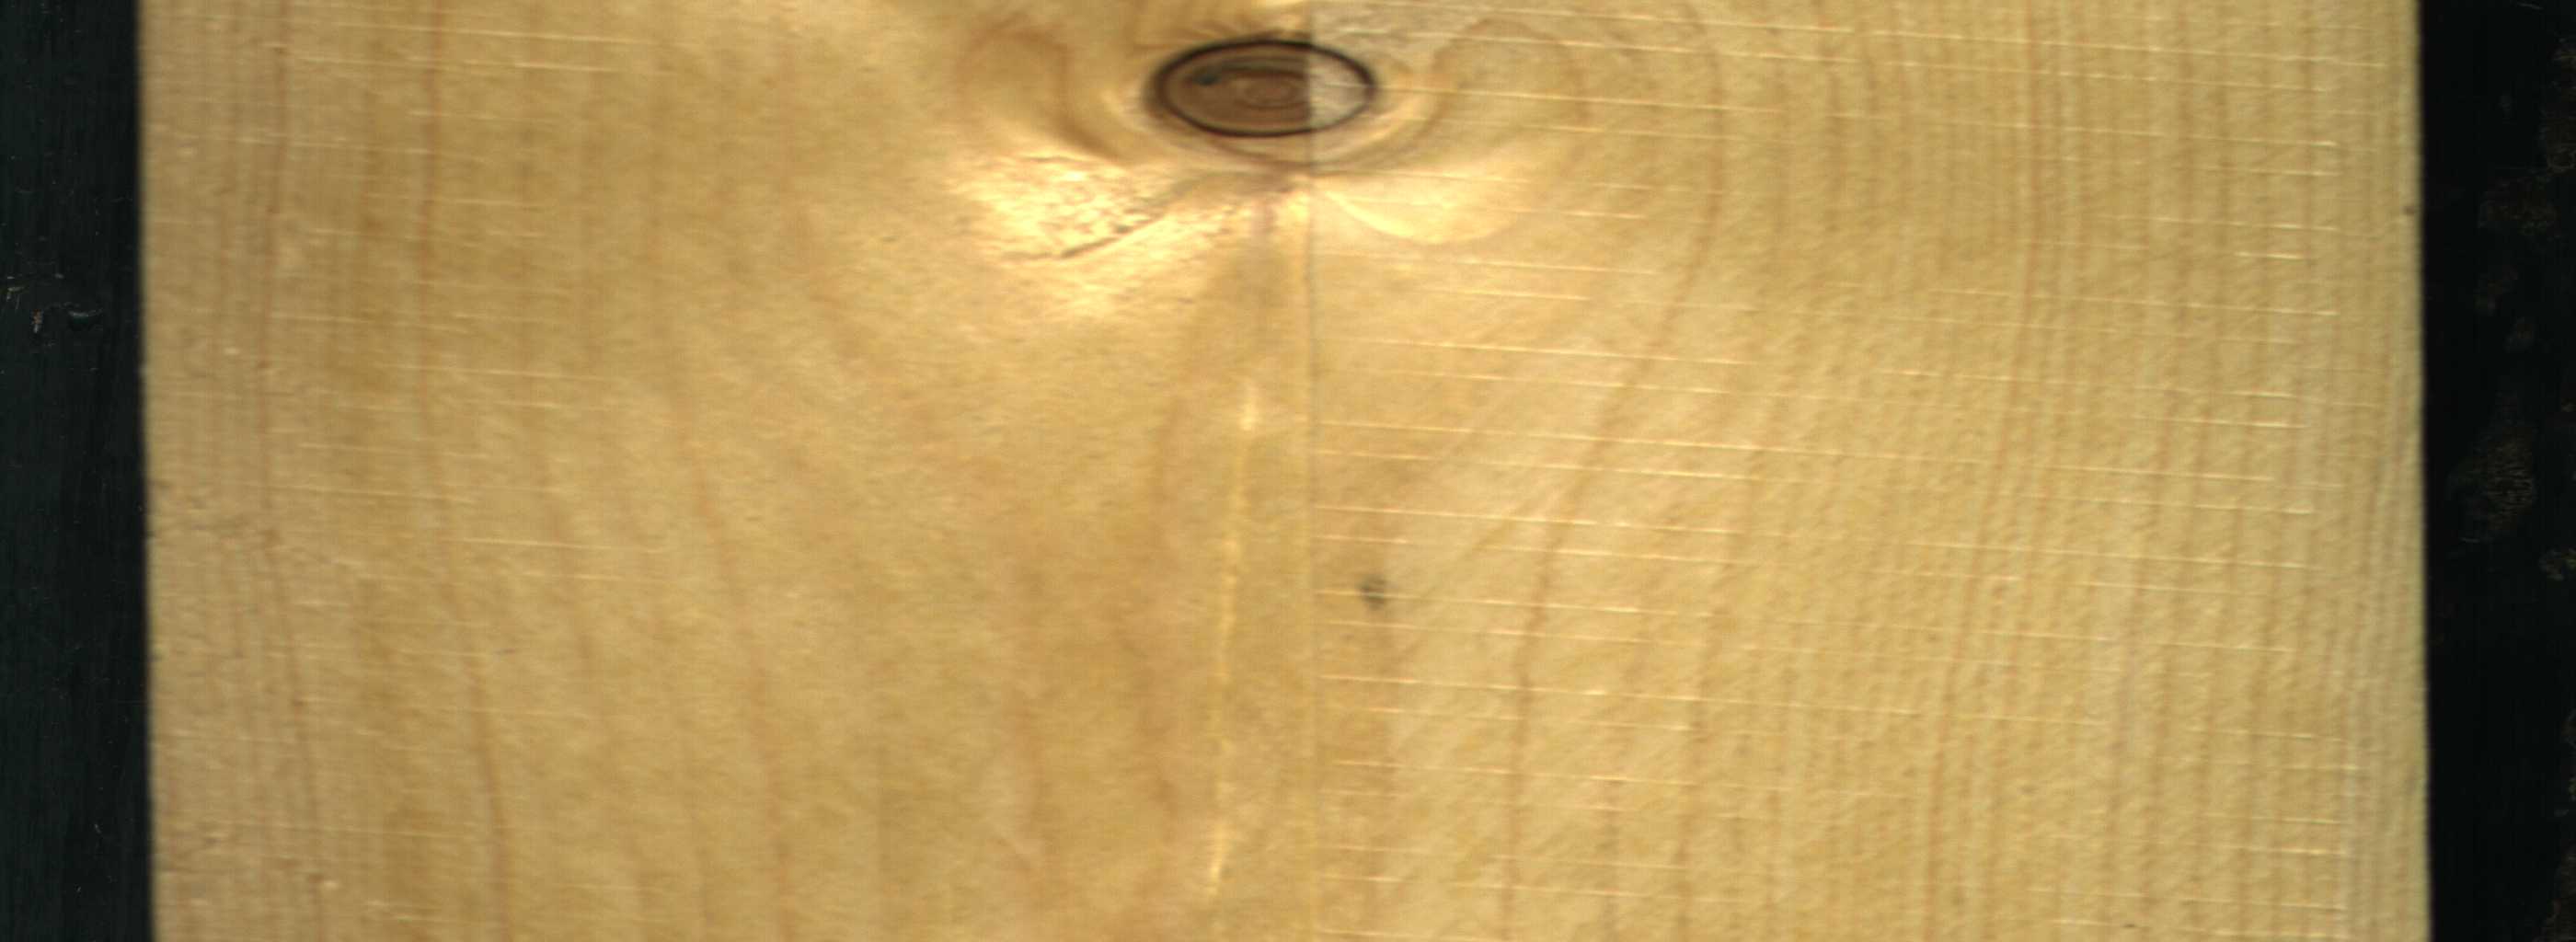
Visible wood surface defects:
Dead_Knot